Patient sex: M
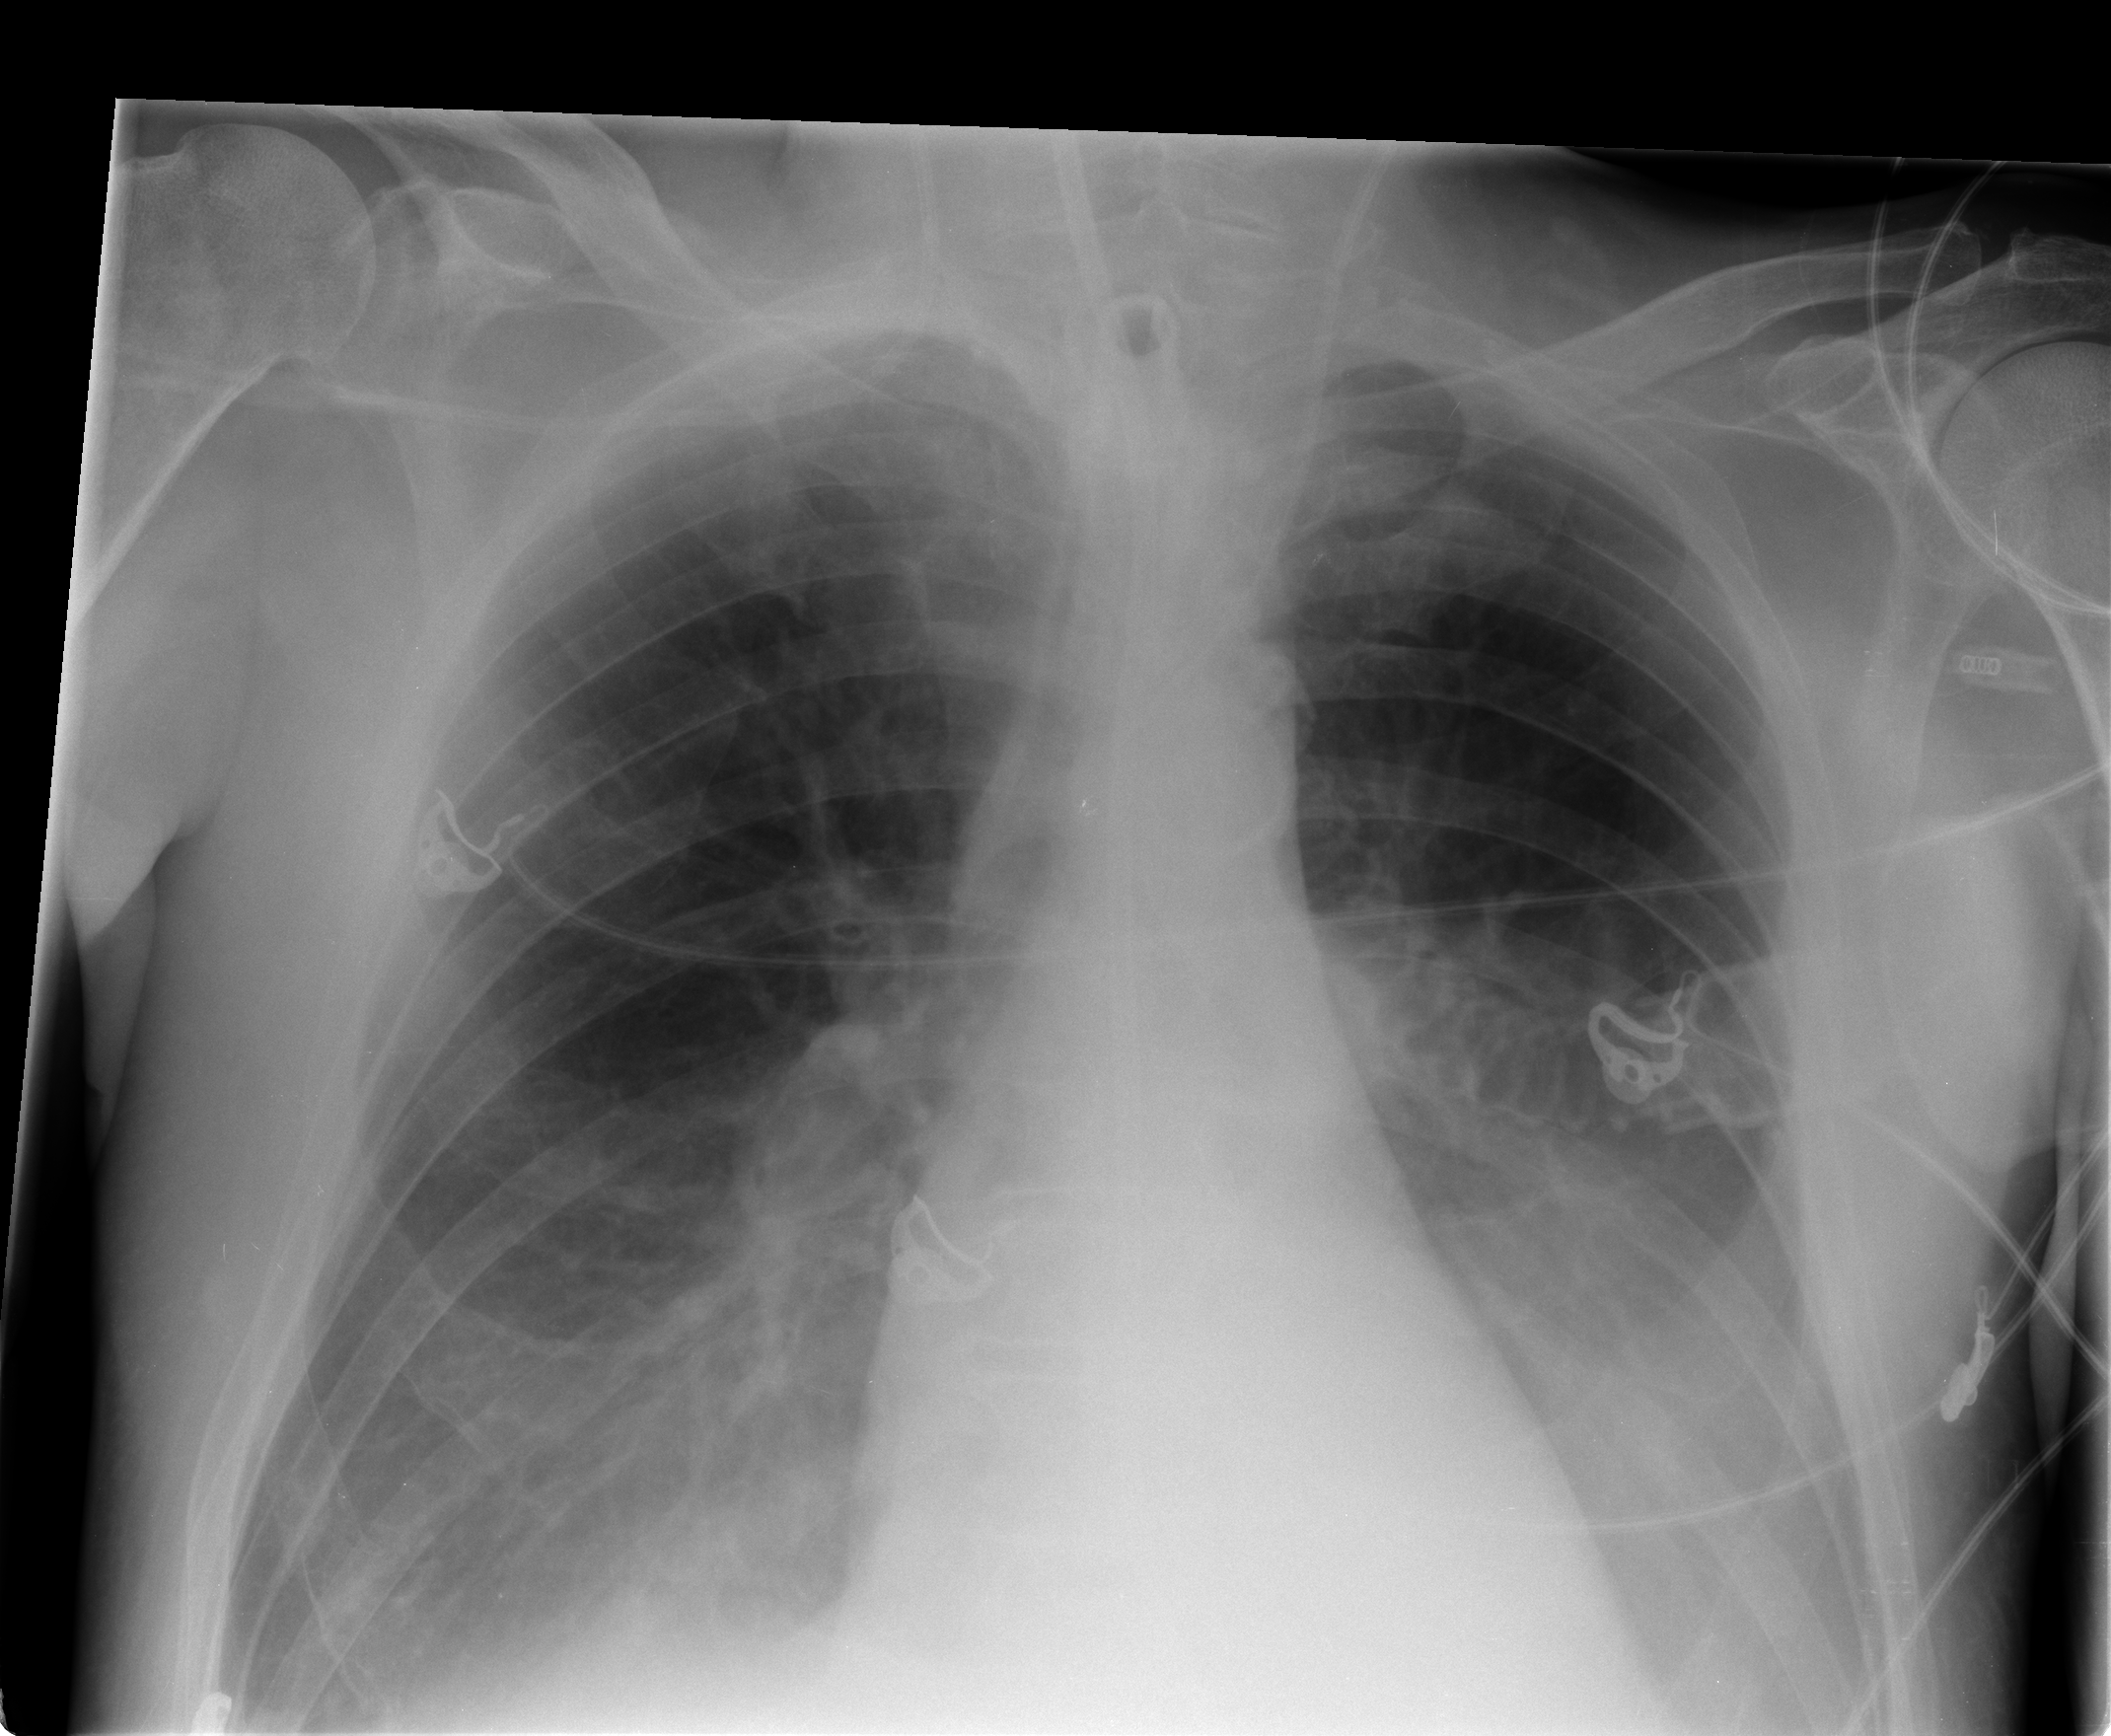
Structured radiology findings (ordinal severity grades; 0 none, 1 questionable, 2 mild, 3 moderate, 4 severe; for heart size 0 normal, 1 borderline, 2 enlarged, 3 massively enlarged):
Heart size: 0
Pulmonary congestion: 0
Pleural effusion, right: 2
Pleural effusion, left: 2
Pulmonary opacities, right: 0
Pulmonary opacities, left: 0
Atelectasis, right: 2
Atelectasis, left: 2